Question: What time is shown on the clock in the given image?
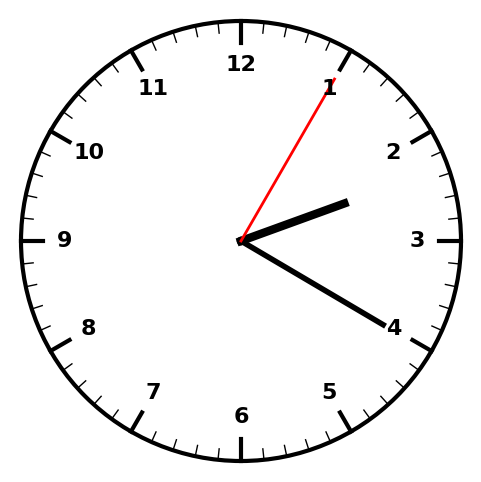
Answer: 02:20:05